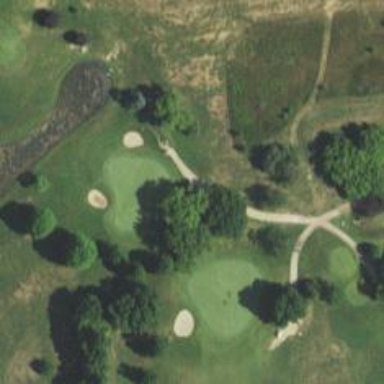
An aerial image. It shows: Path for both roads and golfers.